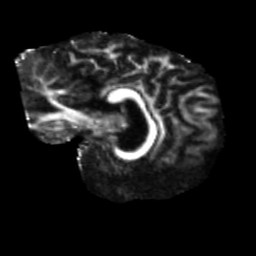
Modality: FA
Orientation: sagittal
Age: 66
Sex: male
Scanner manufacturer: siemens
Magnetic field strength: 3 T
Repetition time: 5.47 s
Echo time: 0.0854 s